Aerial crown-view tile of a tropical tree (Barro Colorado Island, Panama), acquired 20250616:
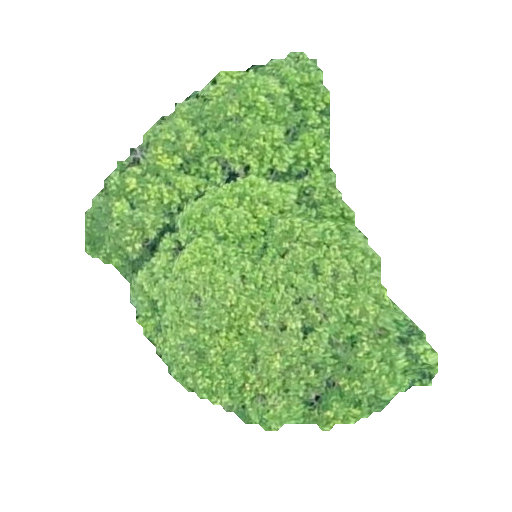
Species: Jacaranda copaia
GBIF accepted scientific name: Jacaranda copaia
Crown area: 116.071 m²